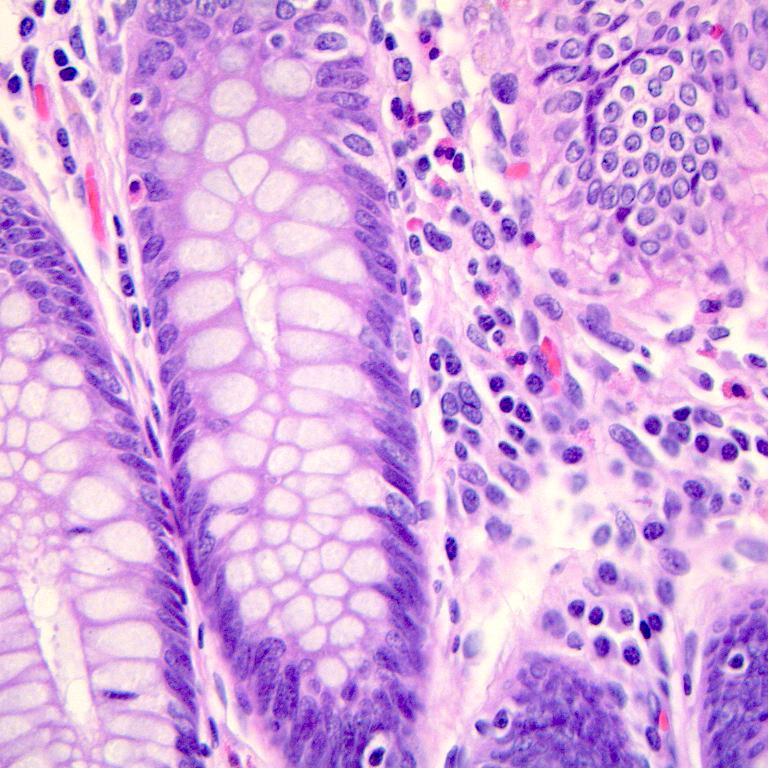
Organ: colon
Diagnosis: benign